Field crop: maize
Growth stage: 2
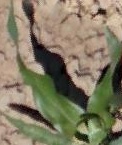
Species: maize